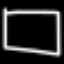
Label: square